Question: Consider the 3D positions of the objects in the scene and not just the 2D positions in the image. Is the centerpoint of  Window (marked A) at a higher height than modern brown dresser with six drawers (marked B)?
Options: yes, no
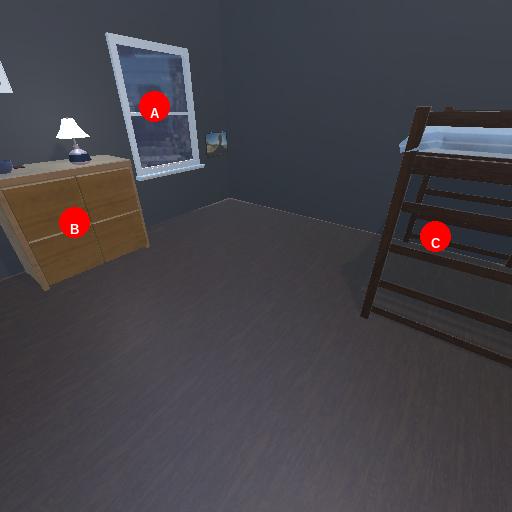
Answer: yes